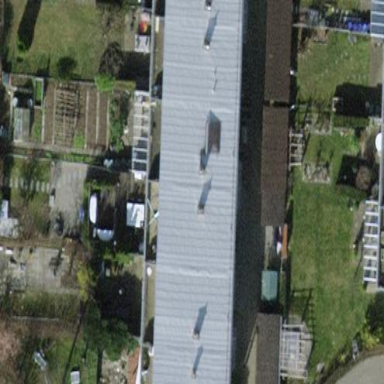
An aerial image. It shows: Terrace building with flat roof.